Question: I need to place a translucent rectangle on front of ScrollView but when i put everything (Rectangle & ScrollView) inside of a ZStack, scroll & touch events stop working within this rectangle.
Atm I'm using .background modifier as it doesn't affect scrolling but I am still looking for way to make it work .

Is there any way to put a View over ScrollView so it wouldn't affect it's functionality?
Here's the code i'm using now (i changed the colors and removed opacity to make the objects visible as my original rectangle is translucent & contains barely visible gradient)
'''
struct ContentView: View {
var body: some View {
ZStack {
ScrollView {
LazyVStack(spacing: 0) {
ForEach(0...100, id:\.self) { val in
ZStack {
Text("test")
.font(.system(size: 128))
} // ZStack
.background(Color.blue)
} // ForEach
}
}
.background(RadialGradient(gradient: Gradient(stops: [
.init(color: Color.blue, location: 0),
.init(color: Color.red, location: 1)]), center: .top, startRadius: 1, endRadius: 200)
.mask(
VStack(spacing: 0) {
Rectangle()
.frame(width: 347, height: 139)
.padding(.top, 0)
Spacer()
}
))
}
}
}
'''
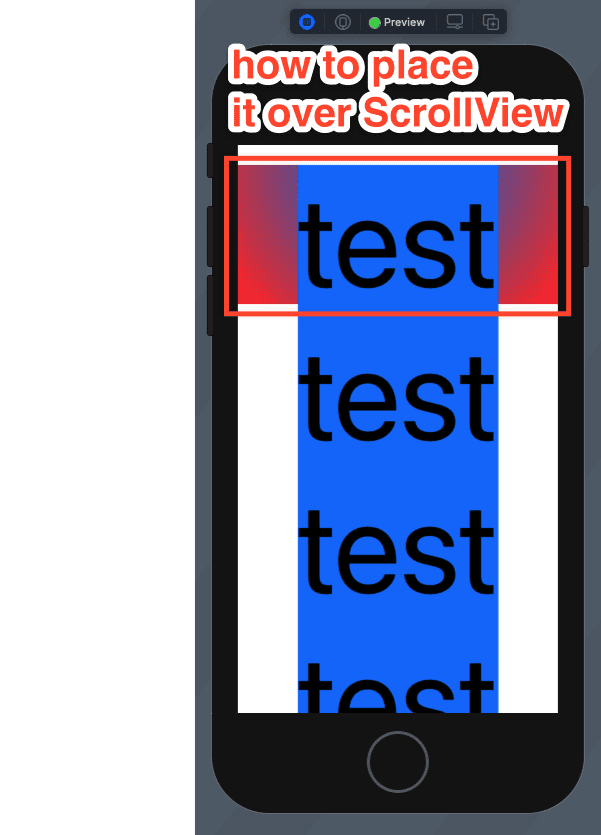
Answer: Here is a possible approach to start with - use UIVisualEffectView. And 'Blur' view is taken from <URL> topic.
<URL>
'''
struct ScrollContentView: View {
var body: some View {
ZStack {
ScrollView {
LazyVStack(spacing: 0) {
ForEach(0...100, id:\.self) { val in
ZStack {
Text("test")
.font(.system(size: 128))
} // ZStack
.background(Color.blue)
} // ForEach
}
}
Blur(style: .systemThinMaterialLight)
.mask(
VStack(spacing: 0) {
Rectangle()
.frame(width: 347, height: 139)
.padding(.top, 0)
Spacer()
}
)
.allowsHitTesting(false)
}
}
}
'''